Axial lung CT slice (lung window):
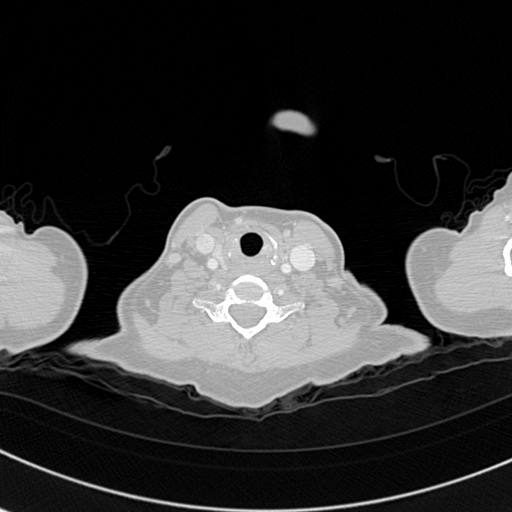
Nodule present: no